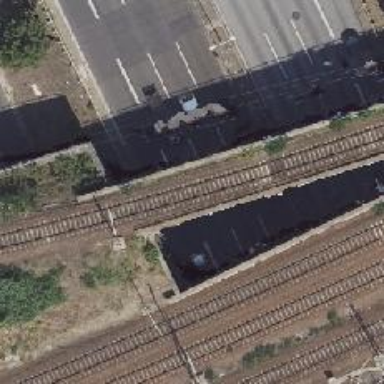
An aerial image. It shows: Bridge over railway with electrified contact lines.